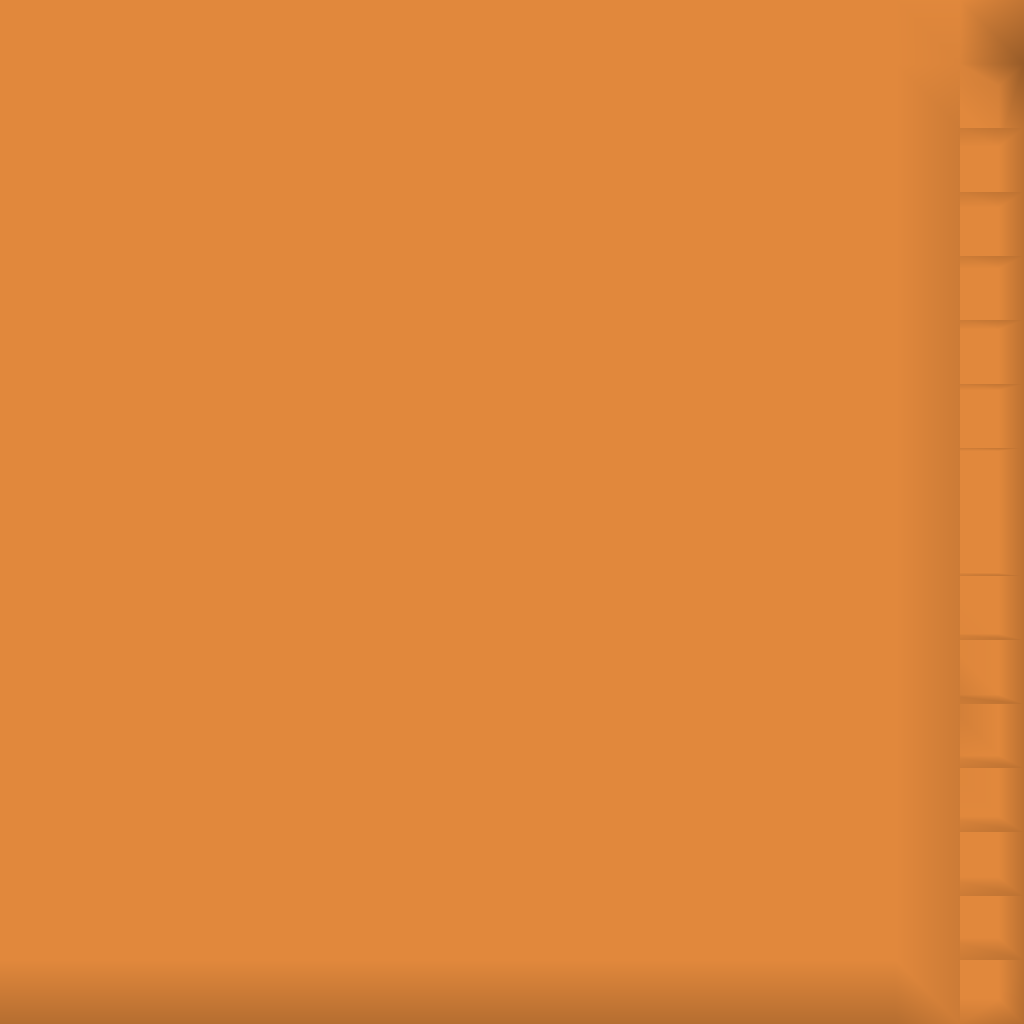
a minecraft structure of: Jack-O-Lantern a large orange pumpkin 17 block high with a bit of brown wood and dirt to construct the face